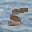
Label: 5